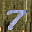
Label: 7